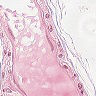
Metastatic tissue present: no